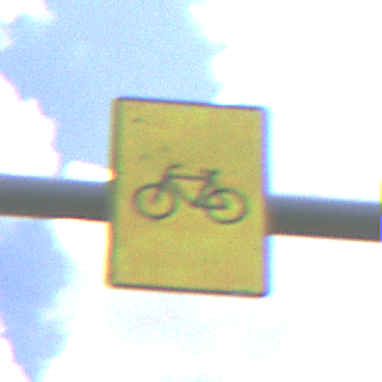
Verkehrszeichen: RadverkehrOhnePfeilsymbol
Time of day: Midday
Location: Outdoor (Nature)
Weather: PartlyCloudy
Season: NotSpecified
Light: Natural